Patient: sex F, age 59
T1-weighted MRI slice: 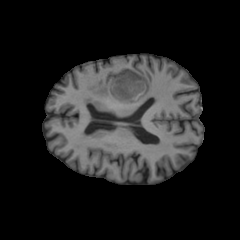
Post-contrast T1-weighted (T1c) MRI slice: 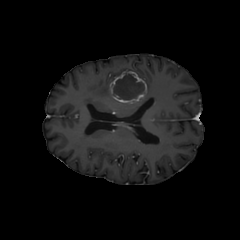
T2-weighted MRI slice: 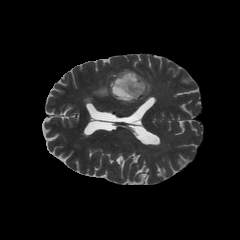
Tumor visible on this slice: yes
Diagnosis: Glioblastoma, IDH-wildtype
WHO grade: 4